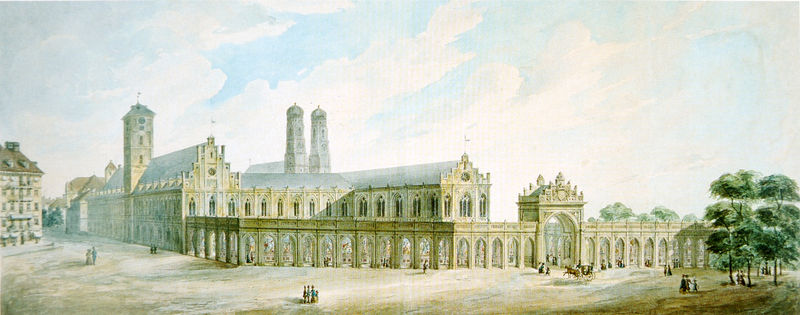
Titel: Entwurf zur Erweiterung der Herzog-Max-Burg in München, Perspektive von NW
Künstler: Eduard Riedel
Standort: München
Institution: Architekturmuseum der Technischen Universität
Schlagwörter: baum, blau, gemälde, himmel, schatten, weiß, wolken, aquarell, bäume, grün, menschen, sand, stadt, fenster, hell, licht, pfeiler, straße, säulen, zeichnung, anlage, dach, gebäude, haus, schloss, architektur, barock, horizont, häuser, morgen, kirche, gold, realismus, adel, gotik, pferd, pferde, turm, hellblau, sommer, ansicht, bogen, dächer, giebel, mauer, dunst, hof, kutsche, platz, rundbogen, kuppel, querformat, symmetrie, uhr, lciht, tor, gruppen, kirchtürme, bögen, eingang, arkade, burg, kloster, kreuz, türme, zwiebelturm, münchen, dom, spaziergang, festung, symmetrisch, entwurf, arkaden, portal, stadttor, real, glasfenster, gotisch, spitzbogen, residenz, portikus, fresken, doppelturm, spaziergänger, dresden, glauben, stachus, historisch, frauenkirche, hofgarten, paare, satteldächer, wehrbau, karlsplatz, donjon, kutzsche, maxburg, ringmauegrbur, ringmauerburg, mündchen, liebfrauenkirche, báume, münschen, standt, frauentürme, kolorierte zeichnung, horzontlinie, rela